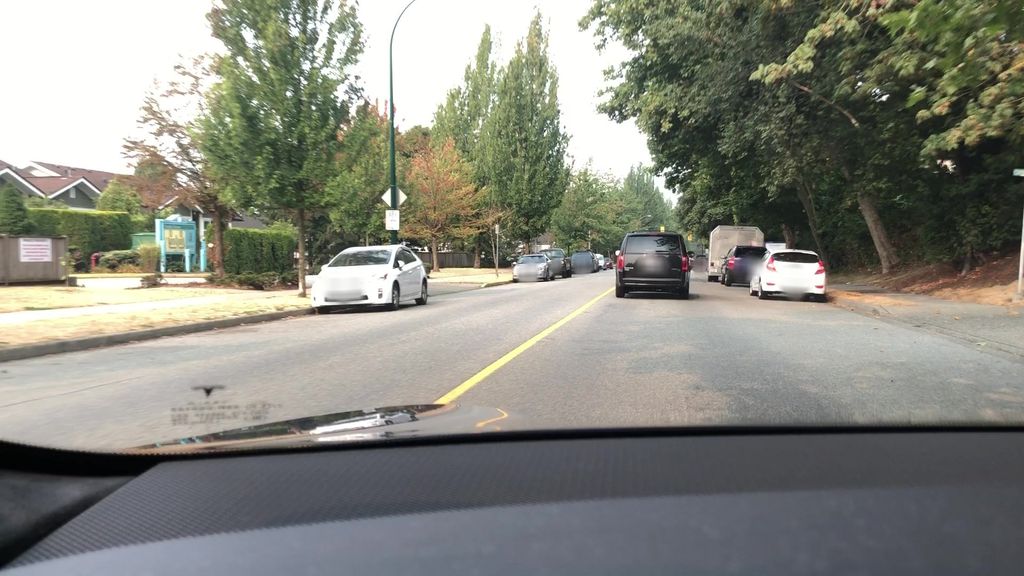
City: vancouver